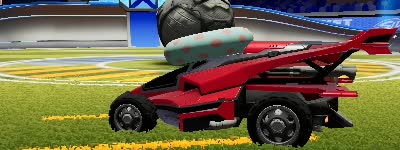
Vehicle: aftershock